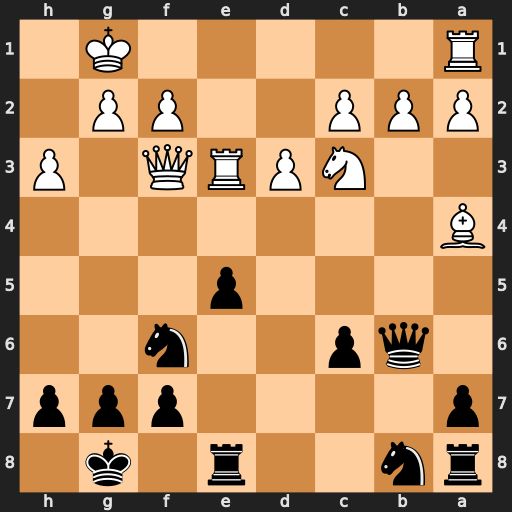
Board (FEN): rn2r1k1/p4ppp/1qp2n2/4p3/B7/2NPRQ1P/PPP2PP1/R5K1
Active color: b
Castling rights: -
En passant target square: -
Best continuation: Qxb2 Rd1 Qxc3